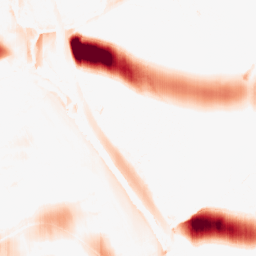
Category: morphological
Decomposition family: morphological_ellipse
Decomposition parameters: operation: opening
width: 50
height: 5
Upsampling method: bicubic
Upsampling parameters: scale: 4
Upsampling scale: 4